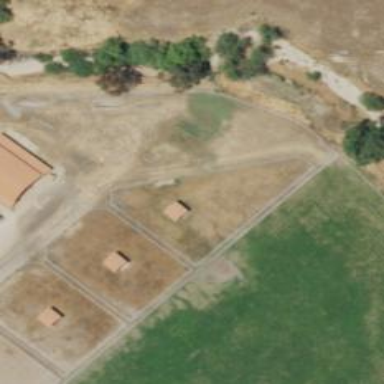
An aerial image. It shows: Paddock surrounded by fence for animal keeping.